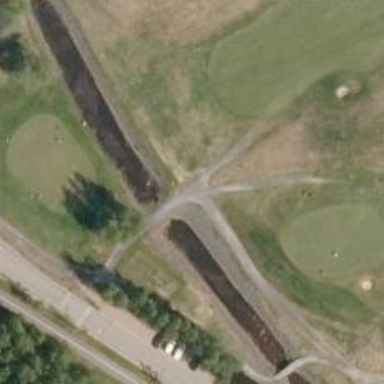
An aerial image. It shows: Pathway for golfing.